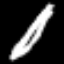
Label: pencil